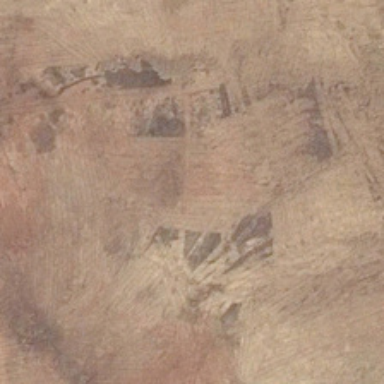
This is a plain .